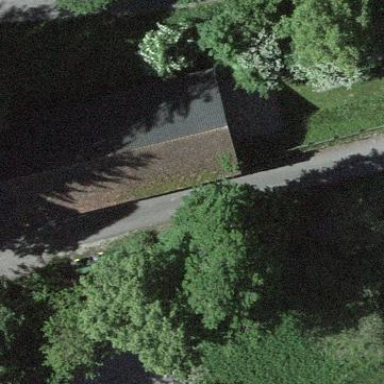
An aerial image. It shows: Rural barn.